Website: macys
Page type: gifting
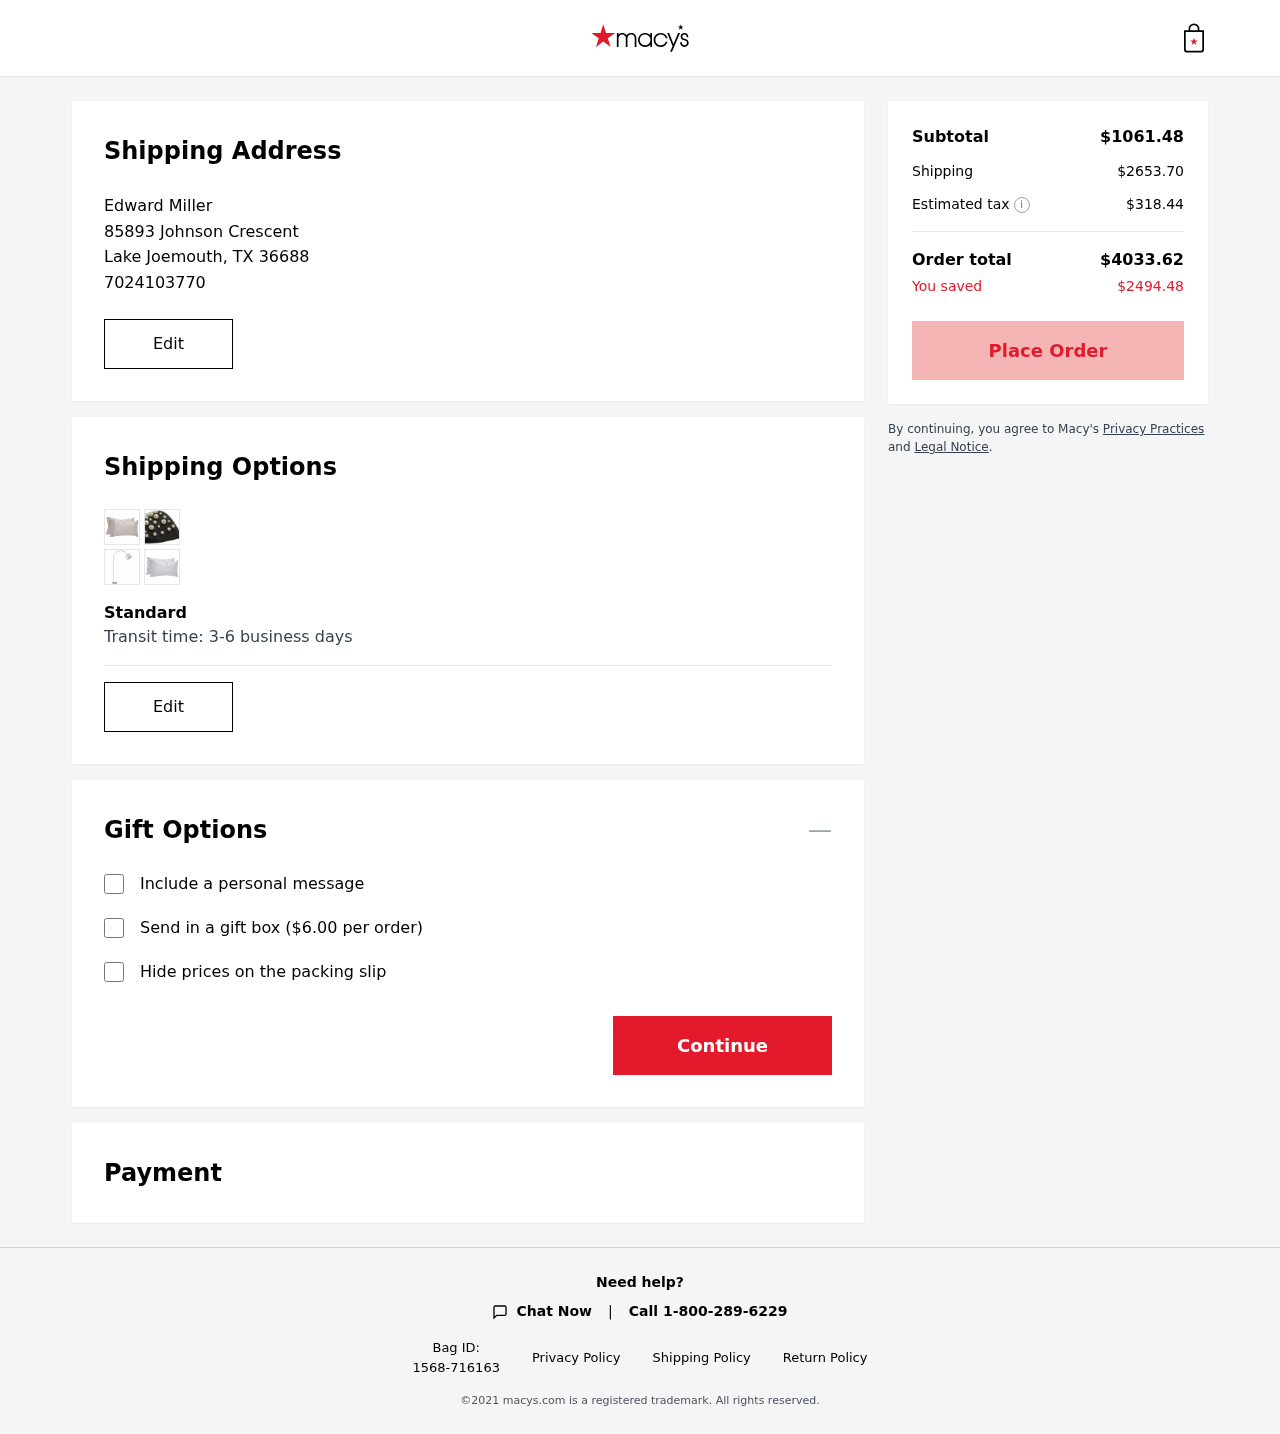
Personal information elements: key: PII_CITY
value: Lake Joemouth
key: PII_FULLNAME
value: Edward Miller
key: PII_PHONE
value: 7024103770
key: PII_POSTCODE
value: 36688
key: PII_STATE_ABBR
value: TX
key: PII_STREET
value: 85893 Johnson Crescent
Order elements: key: ORDER_SUBTOTAL
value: $1061.48
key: ORDER_SHIPPING_COST
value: $2653.70
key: ORDER_TAX
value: $318.44
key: ORDER_TOTAL
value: $4033.62
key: ORDER_SAVINGS
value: $2494.48
Other elements: key: GIFT_BOX_PRICE
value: $6.00